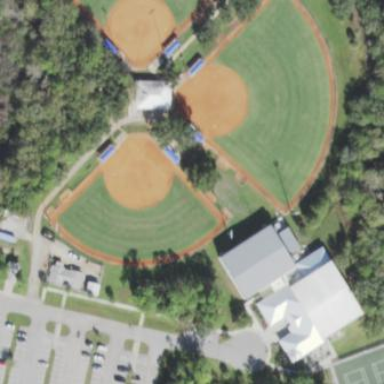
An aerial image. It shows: Fenced pitch for playing softball.